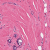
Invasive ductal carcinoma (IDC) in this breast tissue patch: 0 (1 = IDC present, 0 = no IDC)